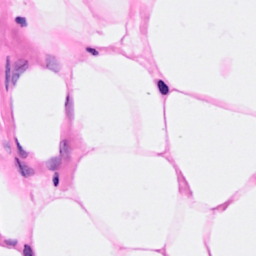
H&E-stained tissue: Breast